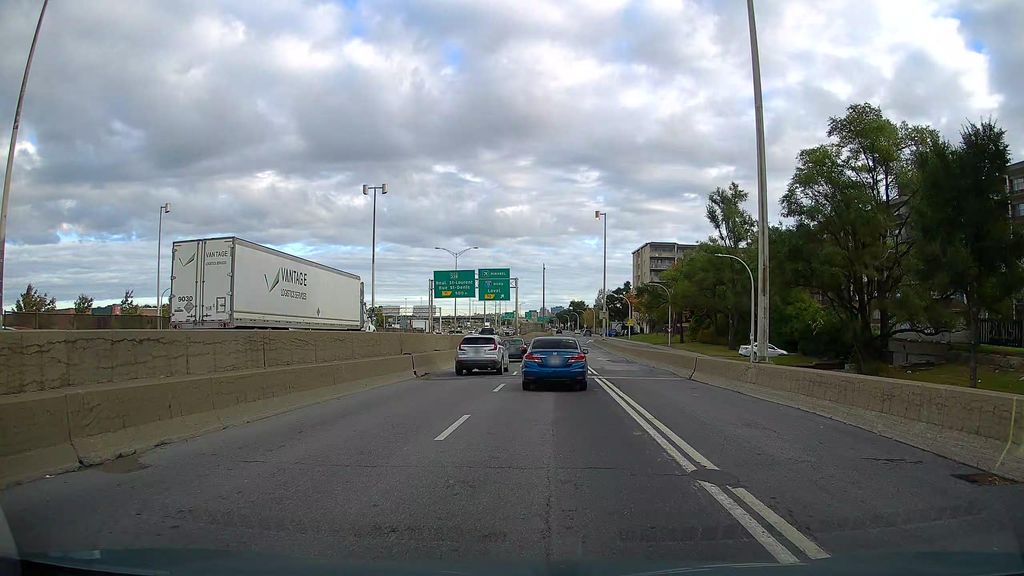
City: montreal